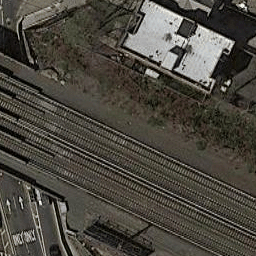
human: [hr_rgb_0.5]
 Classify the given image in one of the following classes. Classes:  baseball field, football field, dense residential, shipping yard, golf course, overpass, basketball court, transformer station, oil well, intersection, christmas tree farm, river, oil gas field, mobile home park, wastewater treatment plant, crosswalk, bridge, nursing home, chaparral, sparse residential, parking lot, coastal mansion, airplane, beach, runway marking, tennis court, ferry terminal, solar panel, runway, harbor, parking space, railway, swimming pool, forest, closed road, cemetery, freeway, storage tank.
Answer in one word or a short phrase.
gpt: railway